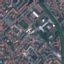
Land use / land cover: Residential